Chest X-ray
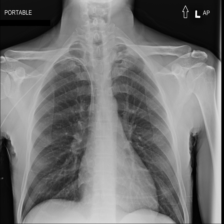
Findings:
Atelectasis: negative
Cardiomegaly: negative
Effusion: negative
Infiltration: negative
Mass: negative
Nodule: negative
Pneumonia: negative
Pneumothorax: negative
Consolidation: negative
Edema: negative
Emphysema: negative
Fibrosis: negative
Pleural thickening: negative
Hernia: negative